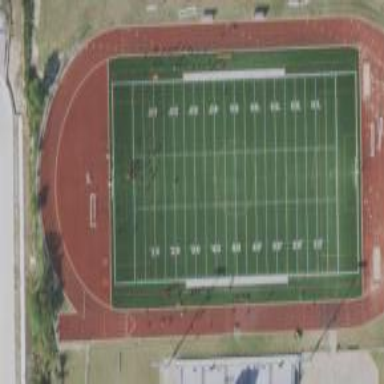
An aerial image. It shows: Athletics track located on leisure land.